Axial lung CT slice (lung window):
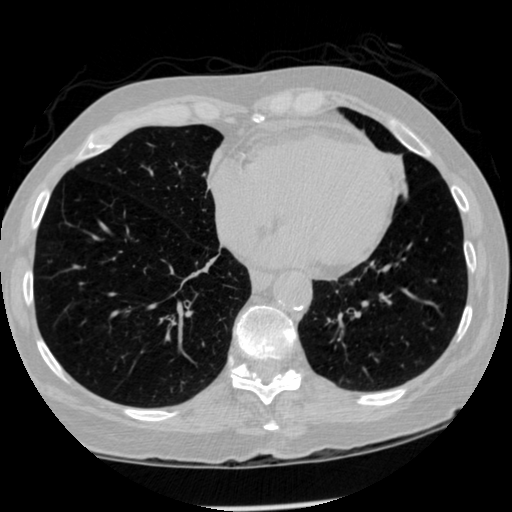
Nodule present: no